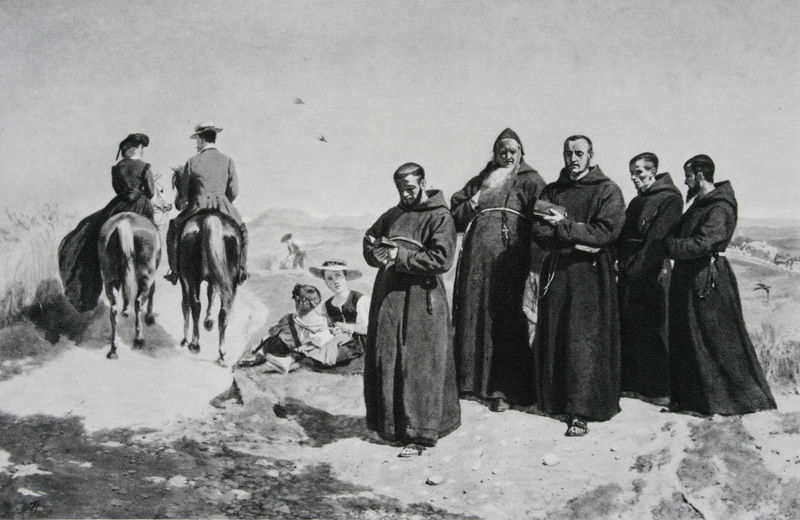
Titel: Askese und Lebenslust
Künstler: Frank Buchser
Standort: Basel
Institution: Kunstmuseum
Schlagwörter: dunkel, gruppe, himmel, mann, schatten, weiß, aquarell, frauen, landschaft, menschen, mädchen, sitzen, damen, elegant, frau, grau, hell, hut, hüte, kleid, licht, männer, schwarz, strasse, zeichnung, dame, gürtel, tier, tiere, weg, wiese, gespräch, anzug, bart, bibel, stehen, steine, herr, ebene, feld, horizont, vögel, gehen, kirche, pfad, rauch, sonne, boden, kutte, sitzend, stehend, kind, paar, kinder, pferd, pferde, reiter, ausritt, hufe, reiten, reiterin, sommer, bücher, süden, bäuerin, feldarbeit, berge, fels, sonnenlicht, picknick, rast, strohhut, pfeife, glatze, lesen, robe, kordel, sandalen, betrachtung, sonnenhut, abbild, bauer, foto, fotografie, tusche, buch, glaube, kreuz, linear, schwarzweiss, schritt, beten, gebet, gruppenbild, spitzbart, wärme, biedermeier, prediger, sandale, pfarrer, kreuze, karg, klerus, priester, mönch, lenbach, mönche, prozession, kutten, schweife, lesend, betend, reproduktion, unterwegs, roben, hügelkette, kapuze, franziskaner, pater, gebetbuch, piknik, tonsur, benediktiner, fotografisch, pilger, katholisch, pferdeschweif, schwalbe, ber, bibeln, armutsideal, schwearzweiss, patres, padres, kapouziner, bebediktiner, ordensleute